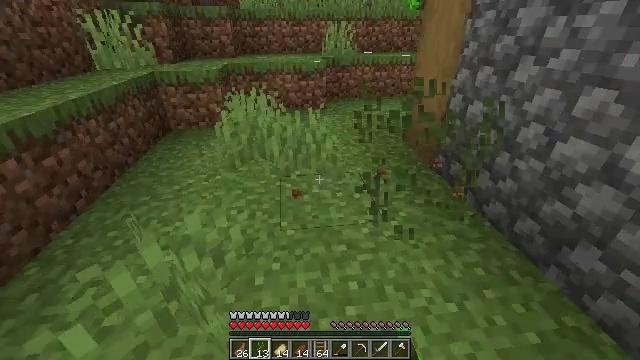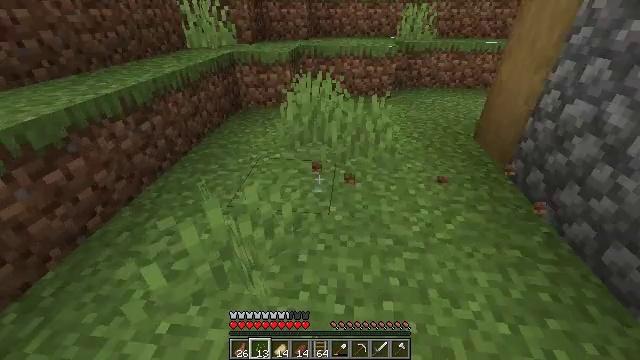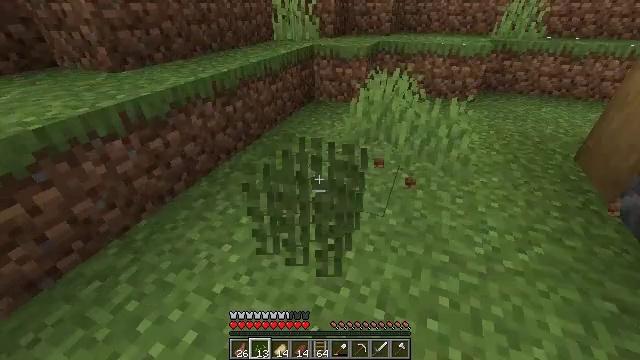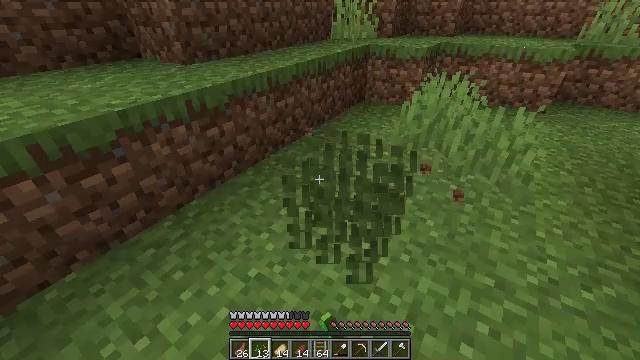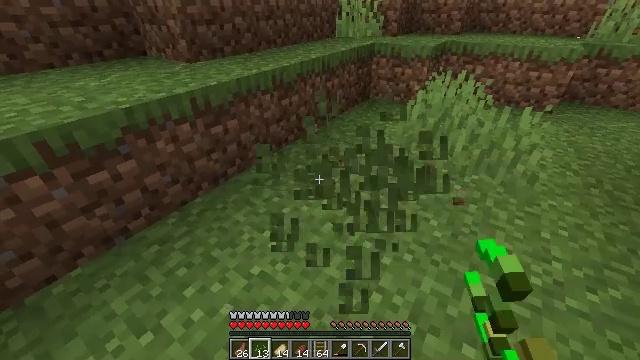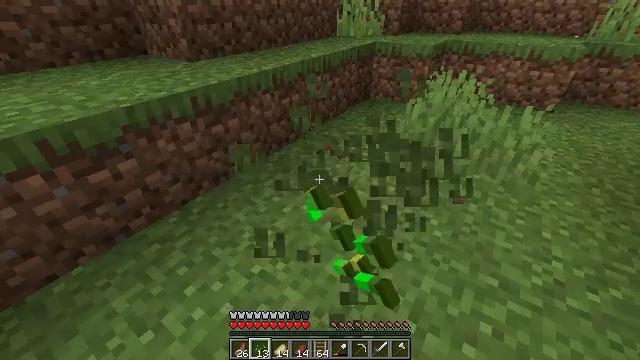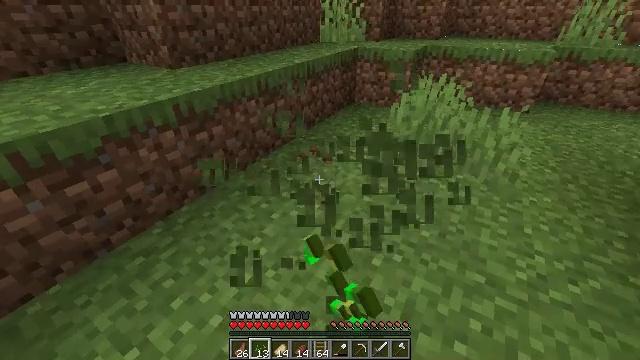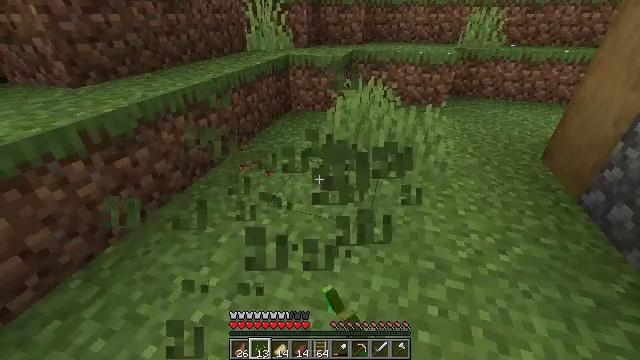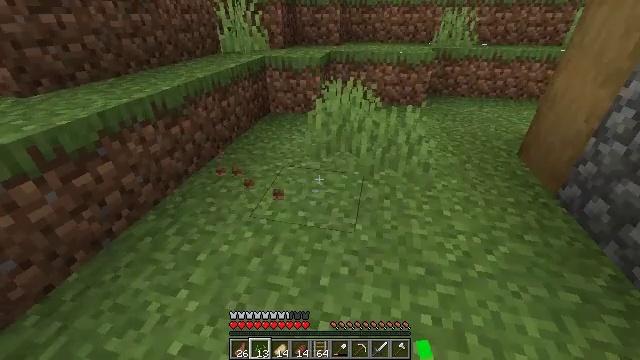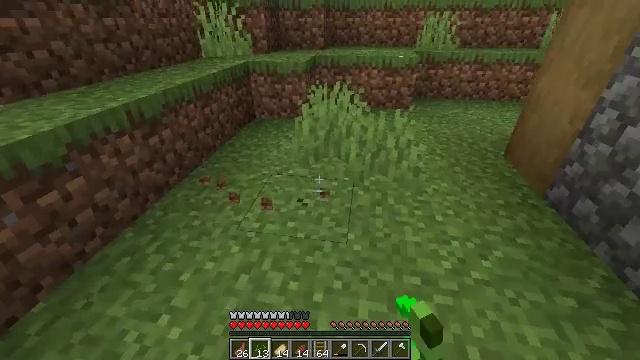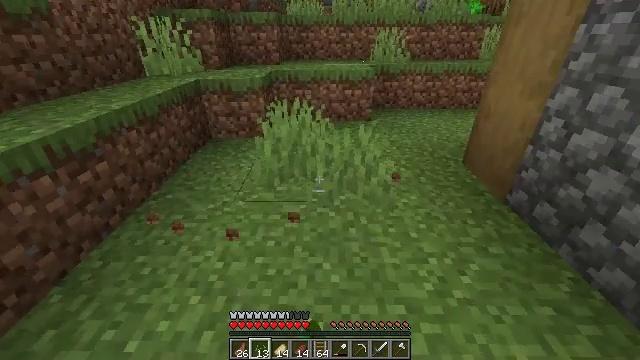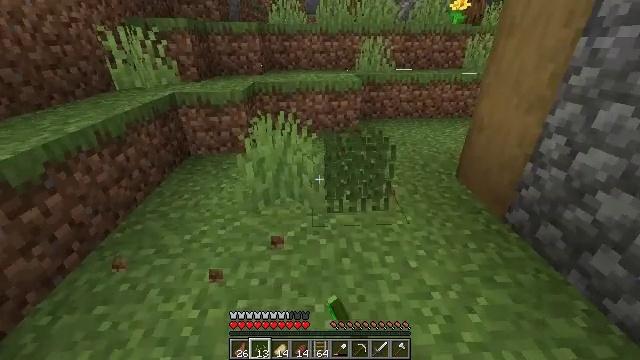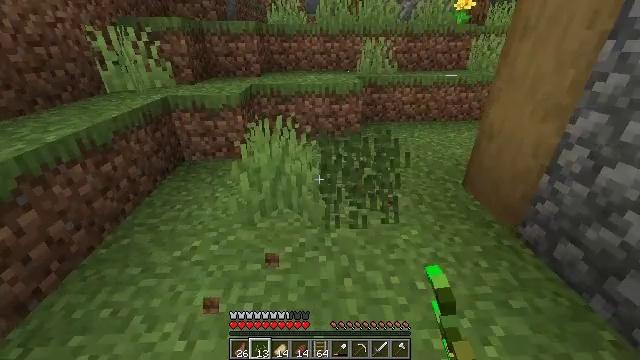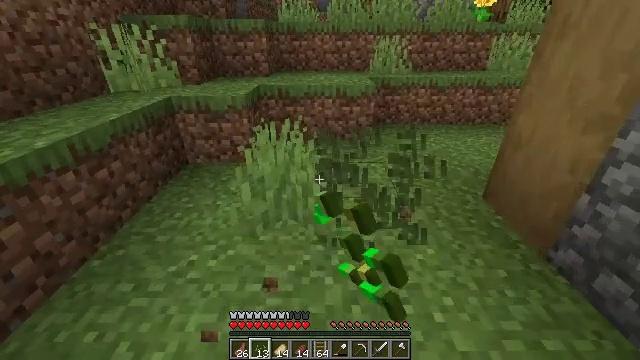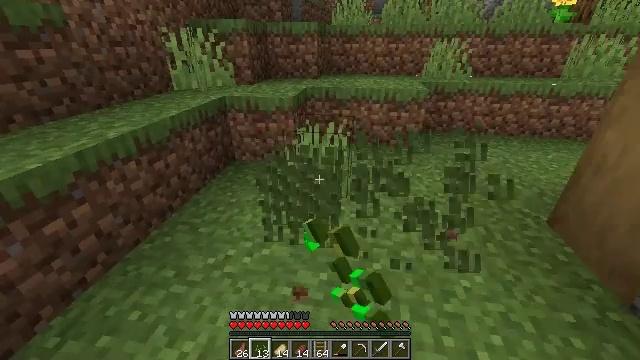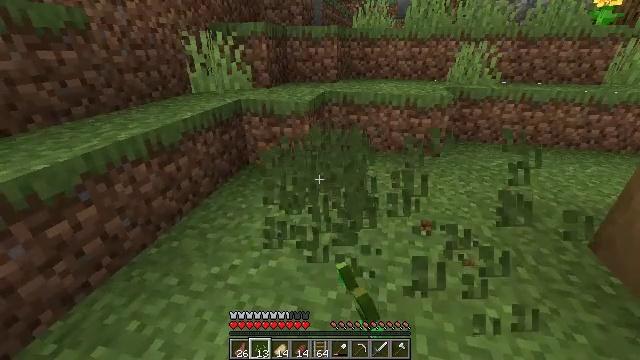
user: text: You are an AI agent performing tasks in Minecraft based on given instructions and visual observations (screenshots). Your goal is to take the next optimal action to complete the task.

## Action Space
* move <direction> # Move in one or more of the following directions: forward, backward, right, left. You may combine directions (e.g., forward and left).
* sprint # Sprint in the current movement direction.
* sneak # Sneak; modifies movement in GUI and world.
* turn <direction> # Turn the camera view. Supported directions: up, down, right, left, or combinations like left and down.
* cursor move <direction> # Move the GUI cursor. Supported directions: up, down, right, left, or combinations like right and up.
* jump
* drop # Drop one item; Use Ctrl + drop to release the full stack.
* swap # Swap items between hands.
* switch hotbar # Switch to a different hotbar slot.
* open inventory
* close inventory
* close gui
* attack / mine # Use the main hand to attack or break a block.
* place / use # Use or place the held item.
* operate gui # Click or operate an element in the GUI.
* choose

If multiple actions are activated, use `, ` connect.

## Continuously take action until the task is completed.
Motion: motion action
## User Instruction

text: Collect the grass from the surface.
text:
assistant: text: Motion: turn left and down, attack / mine
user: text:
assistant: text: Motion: turn left, attack / mine
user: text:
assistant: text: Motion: turn left, attack / mine
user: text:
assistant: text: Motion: attack / mine
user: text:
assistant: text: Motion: attack / mine
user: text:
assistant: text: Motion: turn right and up, attack / mine
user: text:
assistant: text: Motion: move forward, turn right and up
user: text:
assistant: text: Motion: move forward, turn right, attack / mine
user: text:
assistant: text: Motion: move forward, turn right, attack / mine
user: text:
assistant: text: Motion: move forward, turn right and up, attack / mine
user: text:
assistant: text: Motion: move forward, turn right and up, attack / mine
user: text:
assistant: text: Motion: move forward, attack / mine
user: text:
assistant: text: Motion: move forward, turn left, attack / mine
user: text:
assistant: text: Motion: turn left, attack / mine
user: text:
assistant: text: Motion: turn left, attack / mine
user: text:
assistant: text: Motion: attack / mine
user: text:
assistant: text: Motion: move forward, attack / mine
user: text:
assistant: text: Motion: move forward, attack / mine
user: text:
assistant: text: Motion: move forward, turn right
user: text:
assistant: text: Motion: move forward, turn right, attack / mine
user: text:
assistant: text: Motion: turn right, attack / mine
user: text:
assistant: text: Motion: turn right and up, attack / mine
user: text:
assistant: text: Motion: no_op
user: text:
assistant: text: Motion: attack / mine
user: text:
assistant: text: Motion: move forward, attack / mine
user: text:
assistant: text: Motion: move forward, turn left, attack / mine
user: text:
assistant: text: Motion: move forward, turn left and up, attack / mine
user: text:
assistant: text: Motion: move forward, turn left and up
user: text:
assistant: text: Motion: move forward, turn left and up
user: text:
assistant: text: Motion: move forward